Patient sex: M
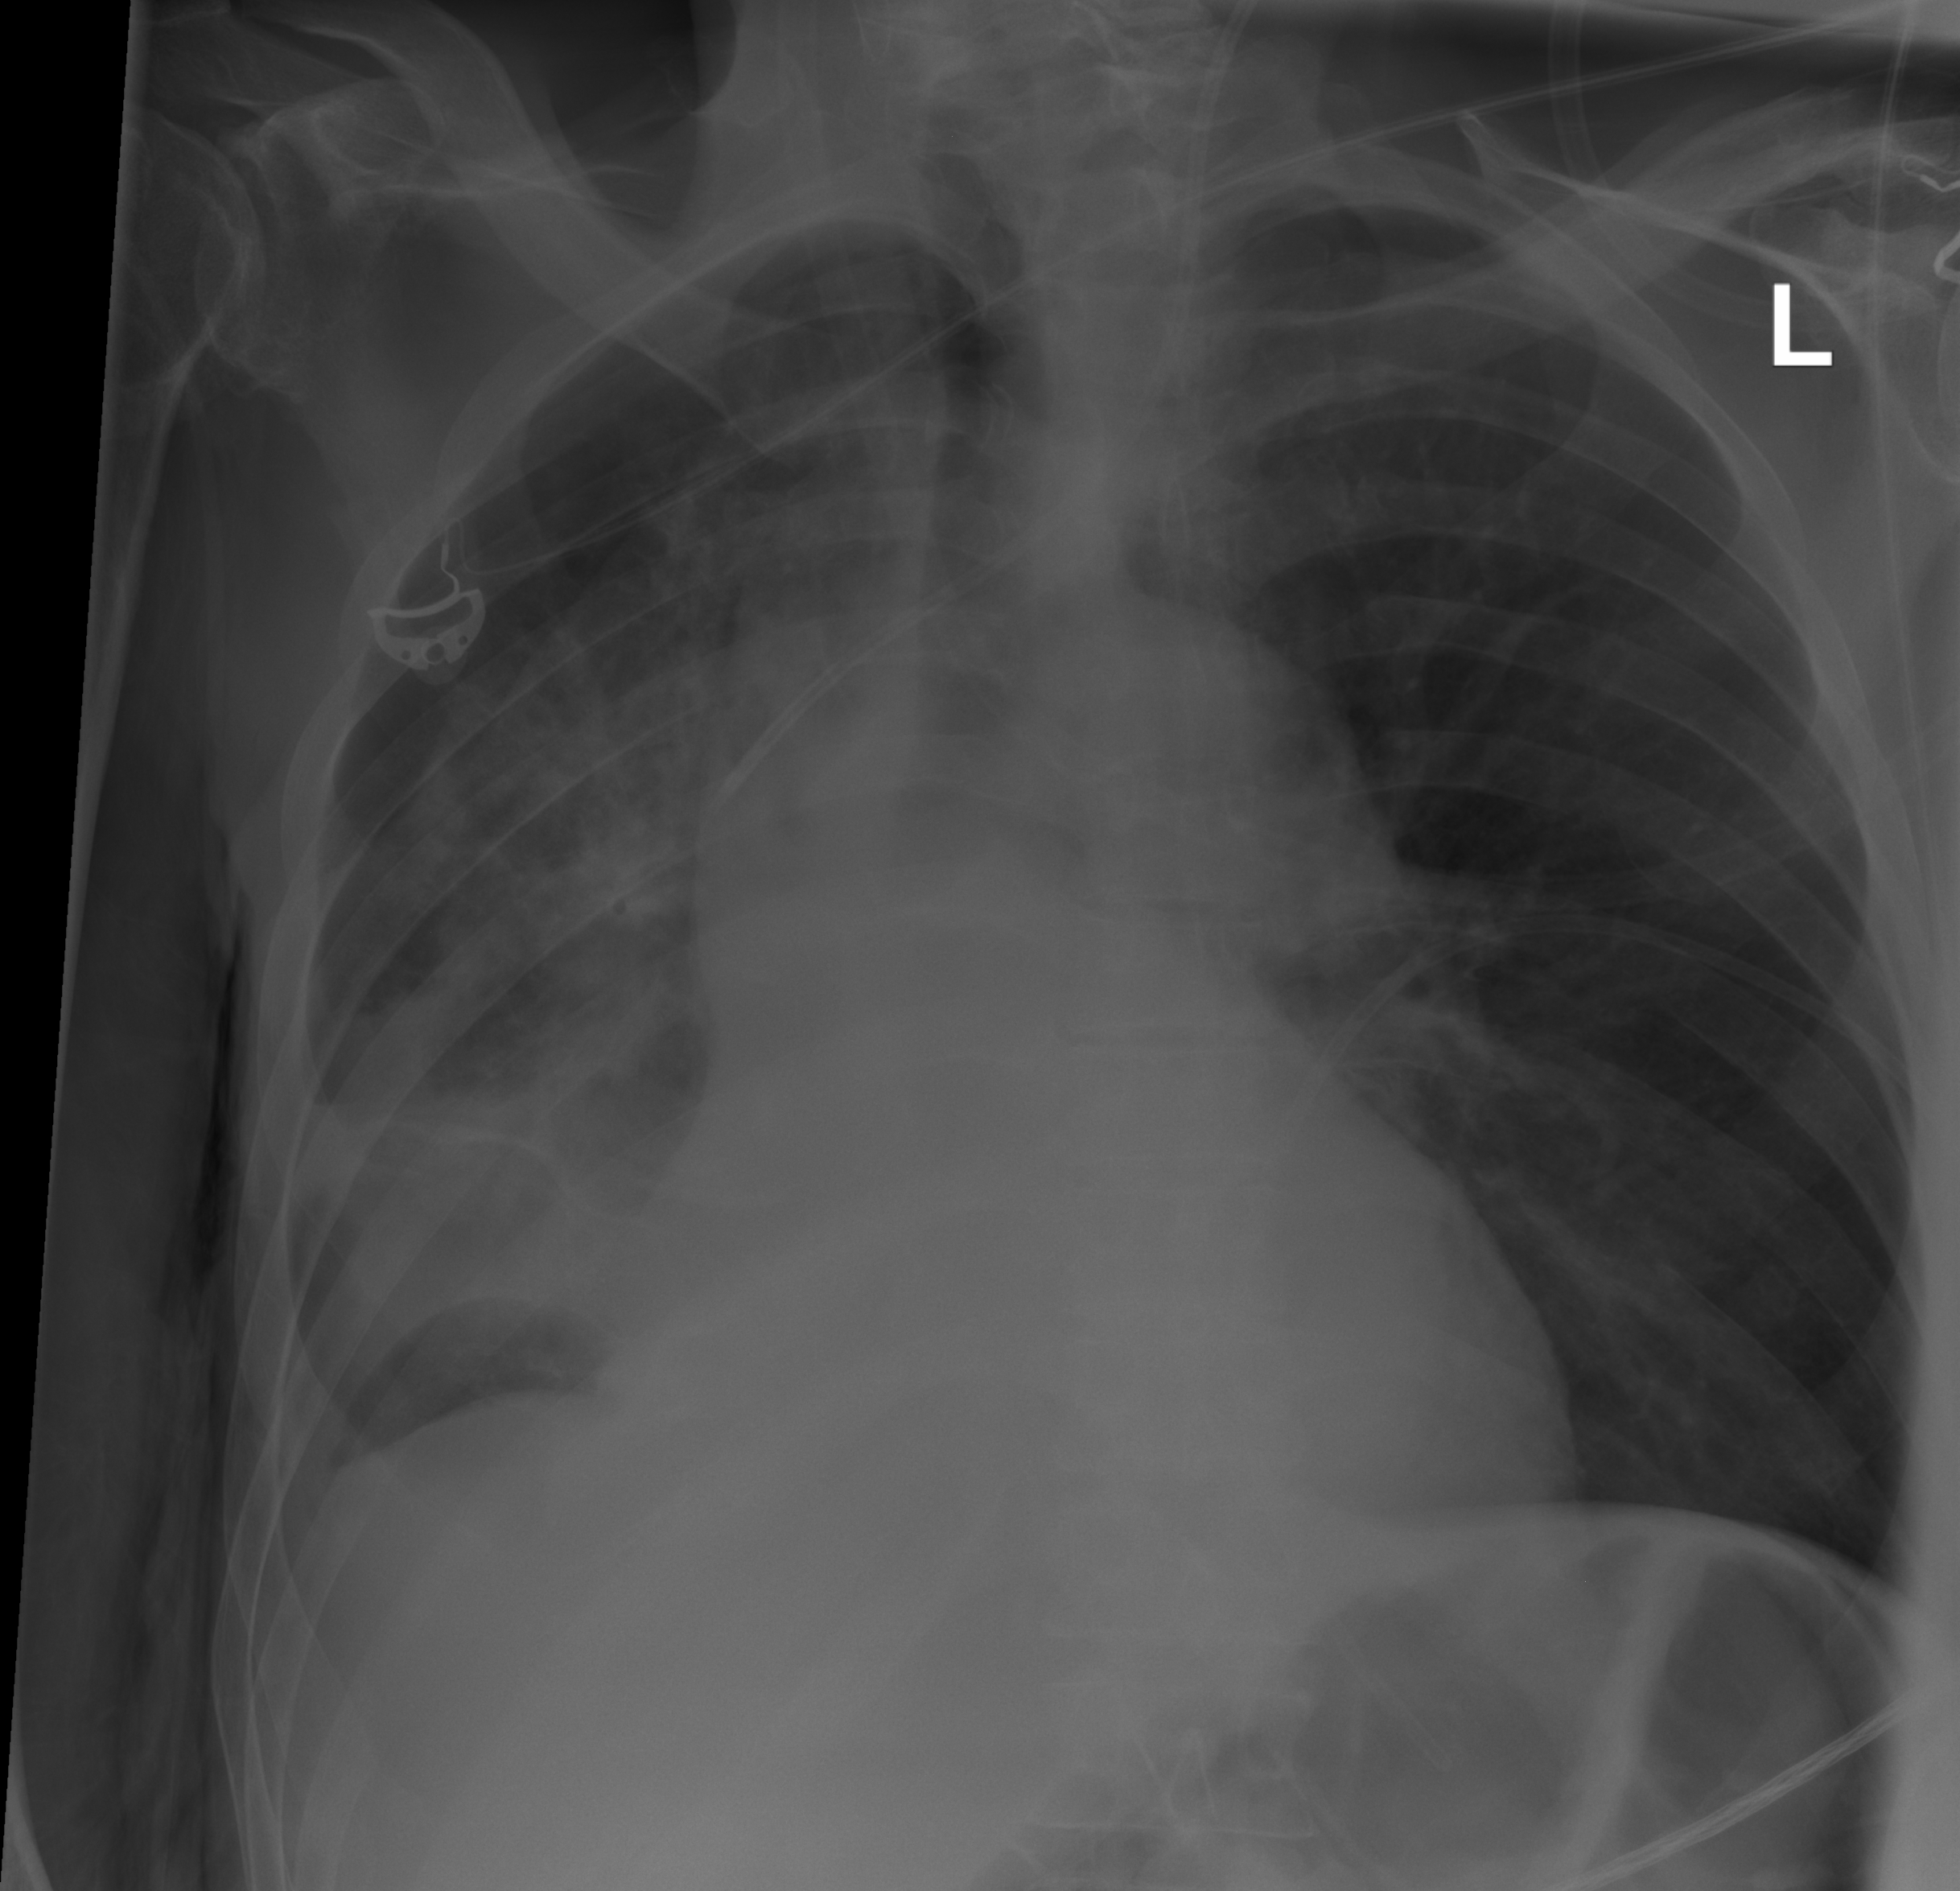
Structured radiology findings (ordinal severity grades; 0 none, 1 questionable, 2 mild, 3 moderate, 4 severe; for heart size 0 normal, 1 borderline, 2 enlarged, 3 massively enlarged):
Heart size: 1
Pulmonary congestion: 0
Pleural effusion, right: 3
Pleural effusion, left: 0
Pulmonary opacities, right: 4
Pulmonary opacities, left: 2
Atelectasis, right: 3
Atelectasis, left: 3